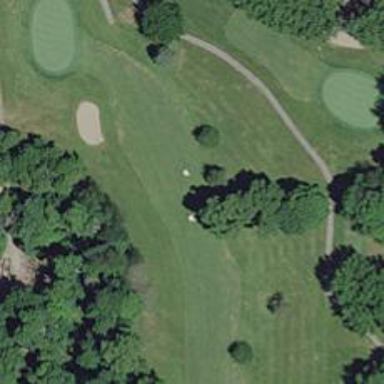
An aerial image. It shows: Golf hole.